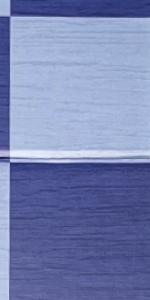
Label: Empty